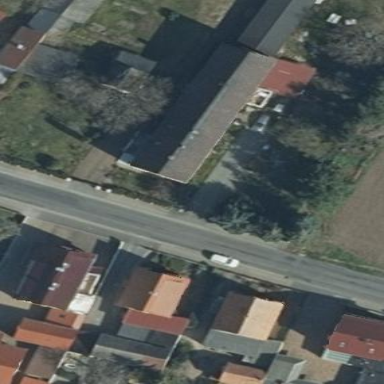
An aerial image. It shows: Gabled roof on residential building.